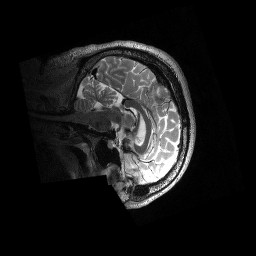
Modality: T2w
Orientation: sagittal
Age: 36
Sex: male
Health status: ill
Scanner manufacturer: siemens
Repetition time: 3.2 s